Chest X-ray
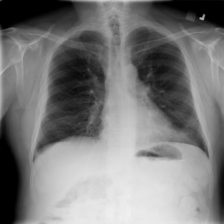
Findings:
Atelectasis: negative
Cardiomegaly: negative
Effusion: negative
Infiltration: negative
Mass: negative
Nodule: negative
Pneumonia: negative
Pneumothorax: negative
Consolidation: negative
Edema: negative
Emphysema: negative
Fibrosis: negative
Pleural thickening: negative
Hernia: negative